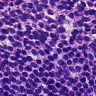
Metastatic tissue present: no